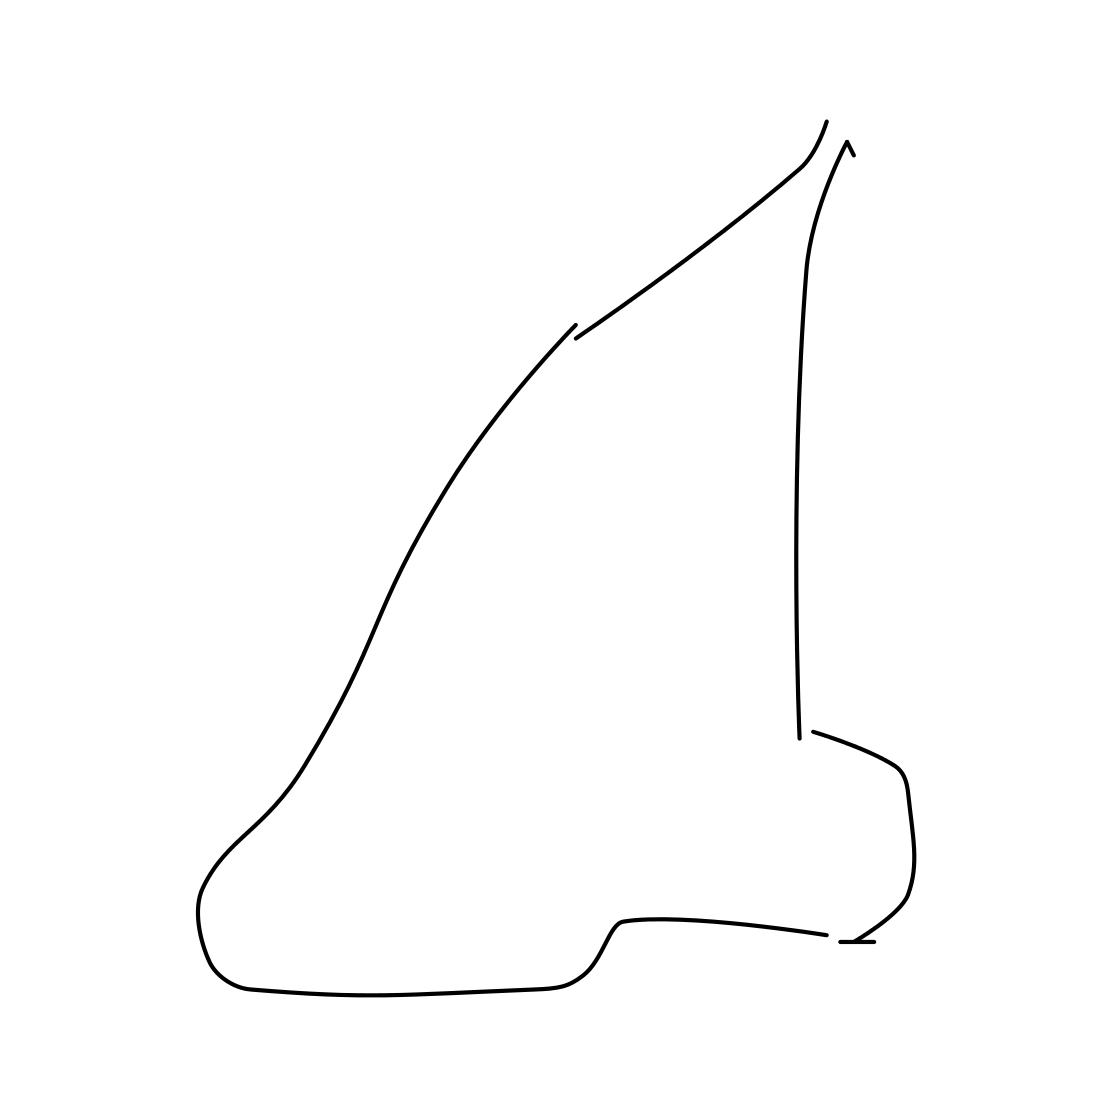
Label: nose